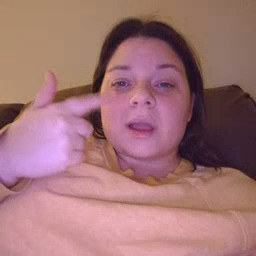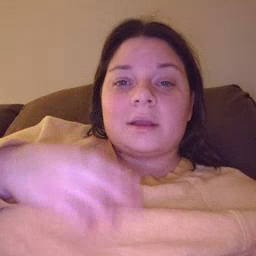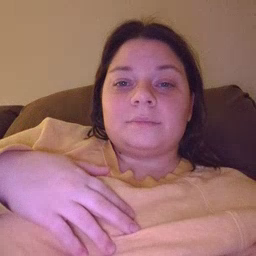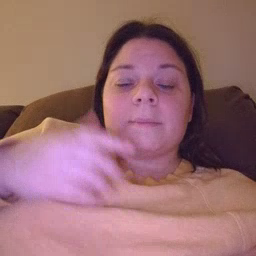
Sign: cry